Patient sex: M
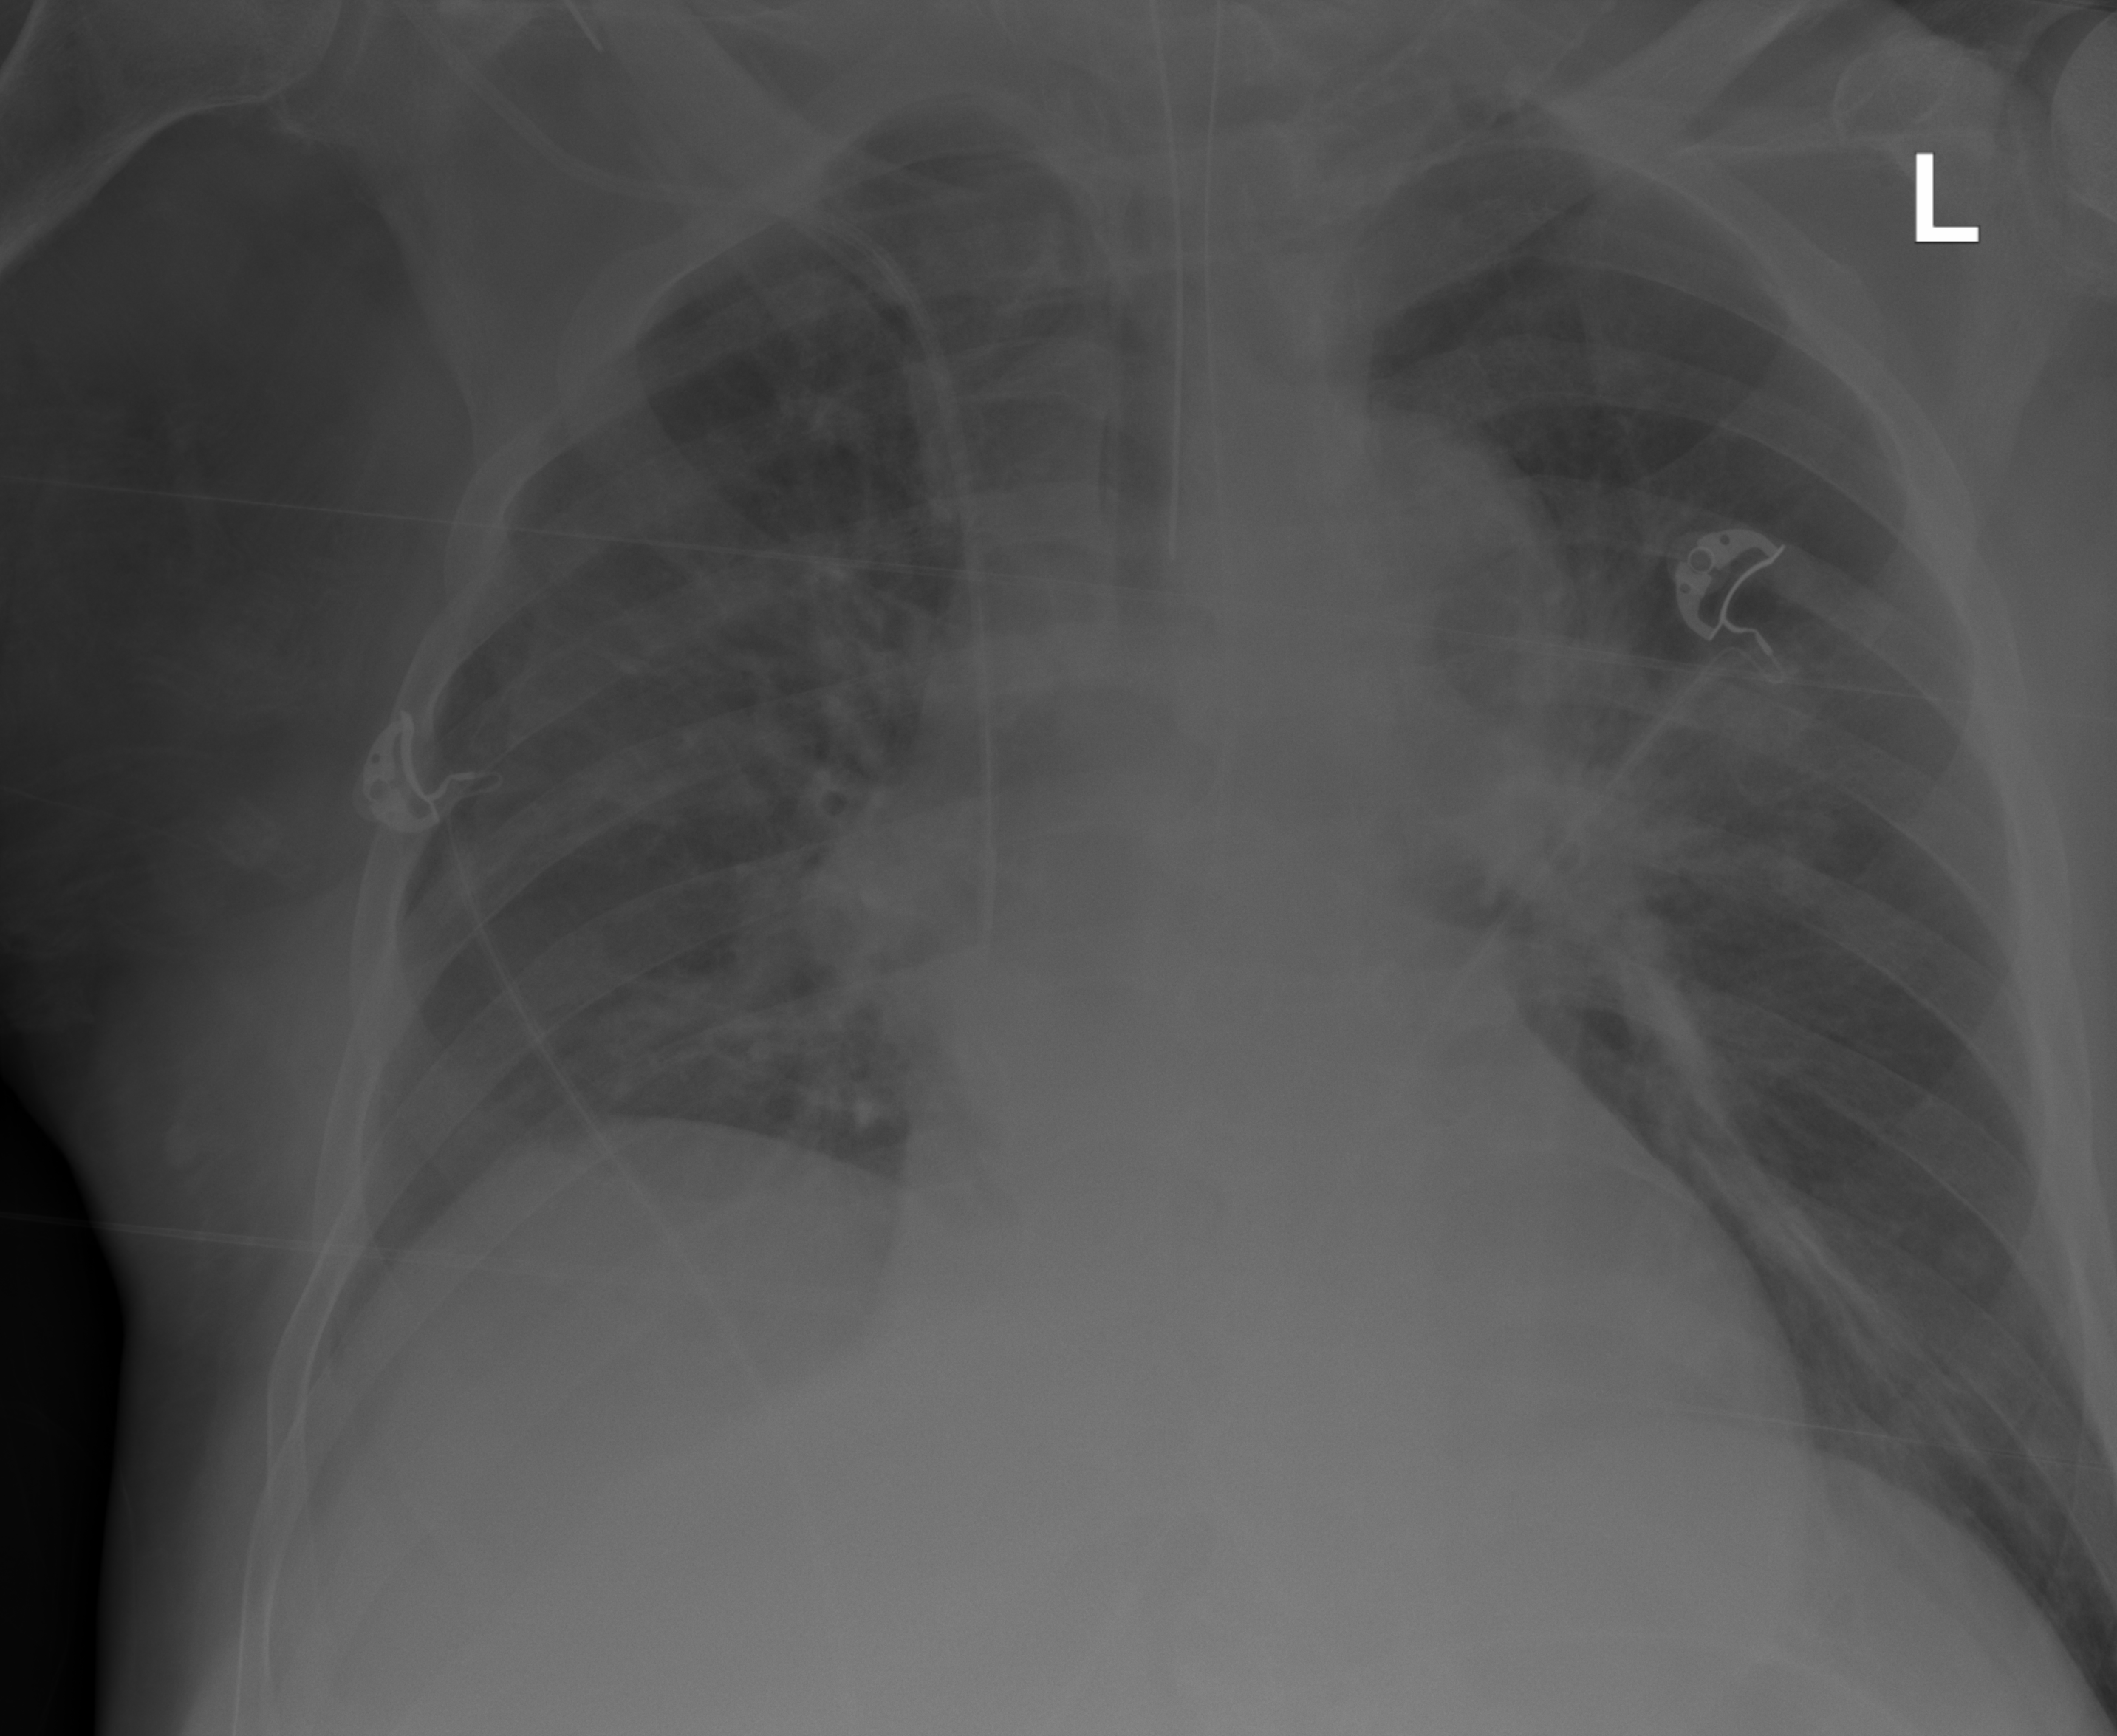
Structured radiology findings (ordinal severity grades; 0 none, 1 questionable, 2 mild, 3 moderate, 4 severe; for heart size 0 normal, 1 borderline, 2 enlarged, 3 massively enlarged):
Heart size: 1
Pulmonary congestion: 2
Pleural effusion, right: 1
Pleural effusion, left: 0
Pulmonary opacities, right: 0
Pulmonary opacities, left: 2
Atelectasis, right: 0
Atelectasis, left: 2